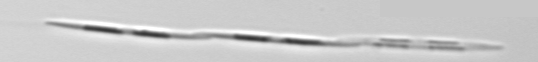
Label: Pseudo-nitzschia